This wavelet scalogram was computed from a rotor test-rig vibration snapshot. What is the most likely rotor condition (normal, misalignment, unbalance, looseness)?
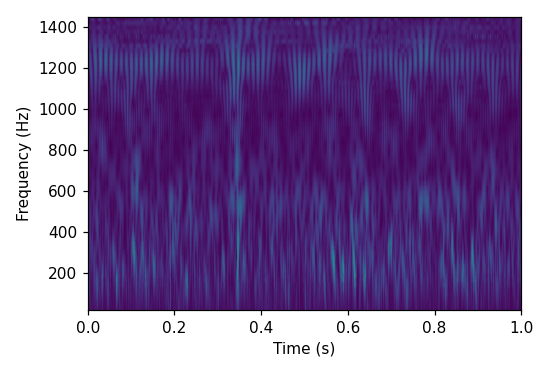
Answer: normal